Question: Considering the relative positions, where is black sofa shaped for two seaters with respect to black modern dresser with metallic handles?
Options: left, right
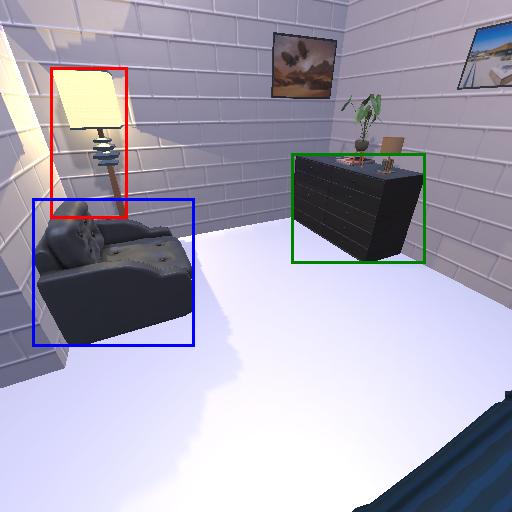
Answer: left